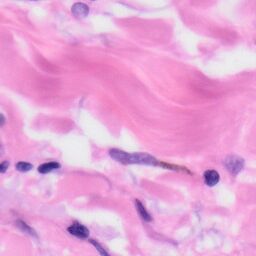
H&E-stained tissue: Skin